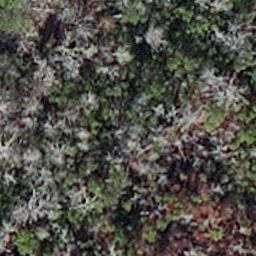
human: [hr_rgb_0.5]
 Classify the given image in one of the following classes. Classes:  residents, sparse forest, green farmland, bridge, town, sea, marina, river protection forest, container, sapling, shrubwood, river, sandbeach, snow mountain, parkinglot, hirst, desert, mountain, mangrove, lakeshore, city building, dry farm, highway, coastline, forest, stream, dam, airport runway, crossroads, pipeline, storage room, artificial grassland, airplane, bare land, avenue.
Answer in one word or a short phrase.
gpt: sapling